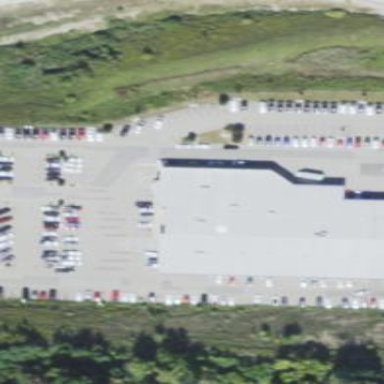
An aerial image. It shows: Building housing car shop.